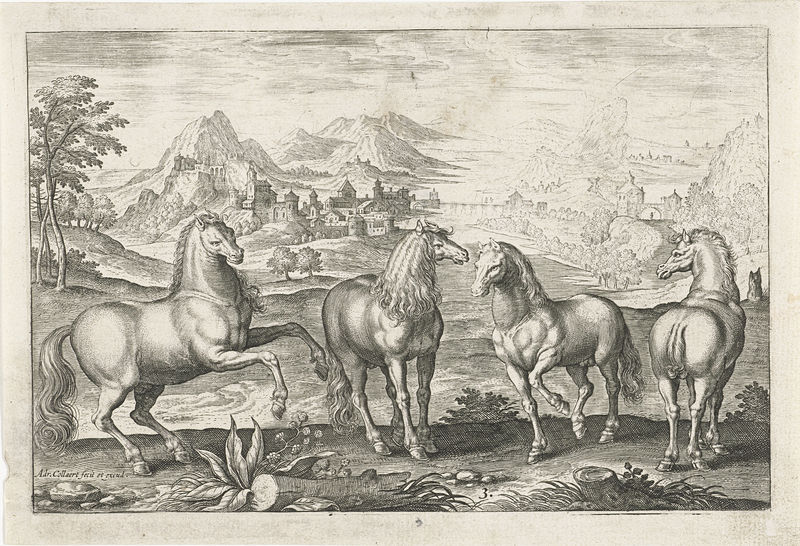
Titel: Paarden
Künstler: Adriaen Collaert
Standort: Amsterdam
Institution: Rijksmuseum
Schlagwörter: baum, berg, wolken, bäume, landschaft, stadt, blumen, zeichnung, schloss, wiese, häuser, weide, kirche, pflanzen, pferde, hufe, mähne, schweif, berge, dorf, grafik, ortschaft, vier, siedlung, galopp, beum